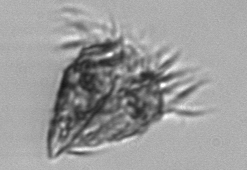
Label: Strombidium_morphotype1